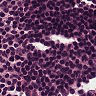
Metastatic tissue present: no